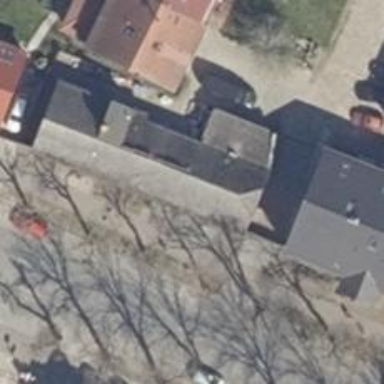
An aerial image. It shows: Café.